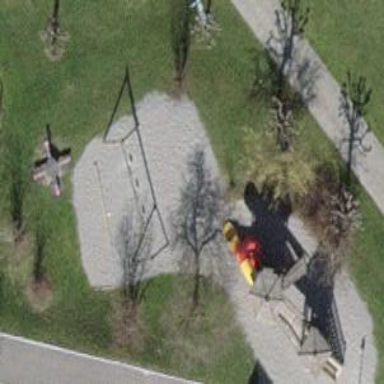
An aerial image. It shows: Playground area for leisure activities on the land.